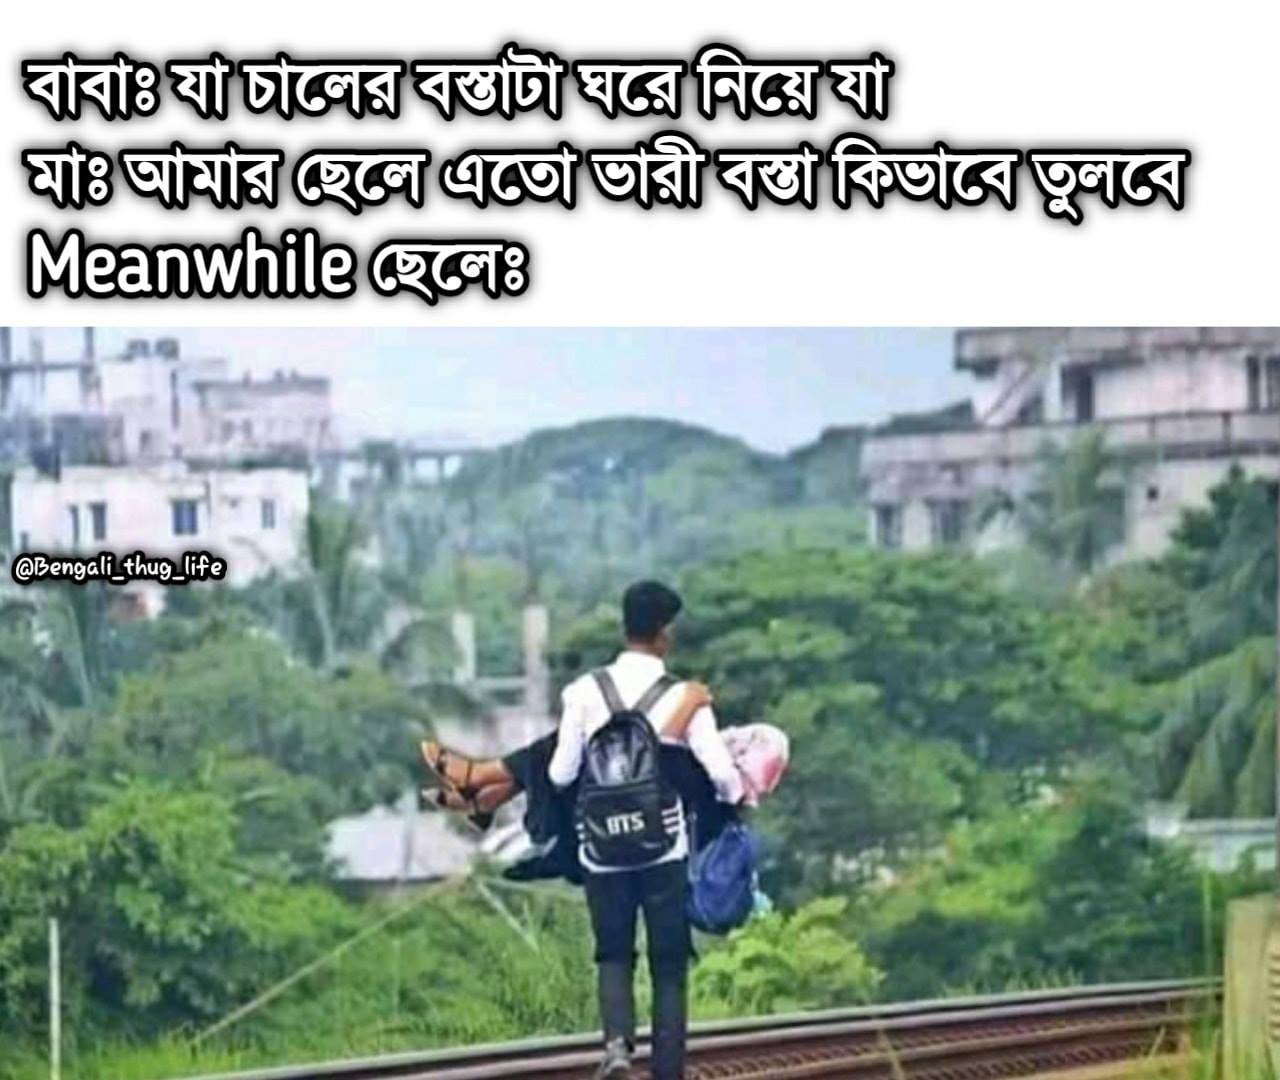
Caption: বাবাঃ যা চালের বস্তাটা ঘরে নিয়ে যা   মাঃ আমার ছেলে এতো ভারী বস্তা  কিভাবে তুলবে   Meanwhile  ছেলেঃ
Label: non-hate